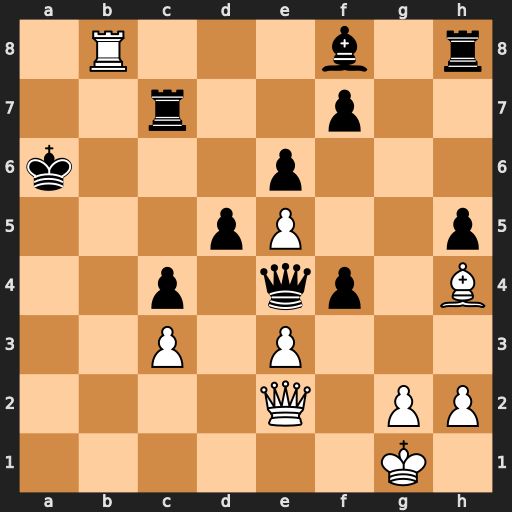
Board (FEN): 1R3b1r/2r2p2/k3p3/3pP2p/2p1qp1B/2P1P3/4Q1PP/6K1
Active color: w
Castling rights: -
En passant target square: -
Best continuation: Qa2+ Ba3 Qxa3#